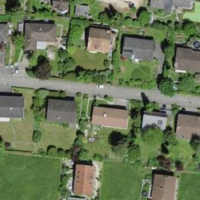
EUNIS habitat code: 55
Species observed at this site:
Vitis vinifera
Carpinus betulus